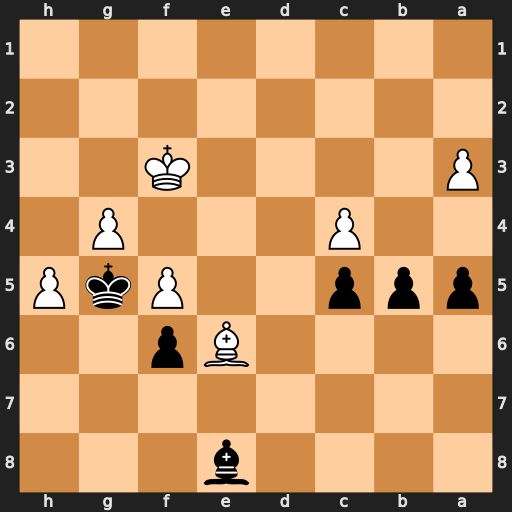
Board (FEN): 4b3/8/4Bp2/ppp2PkP/2P3P1/P4K2/8/8
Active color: b
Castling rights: -
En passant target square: -
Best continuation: b4 axb4 a4 b5 a3